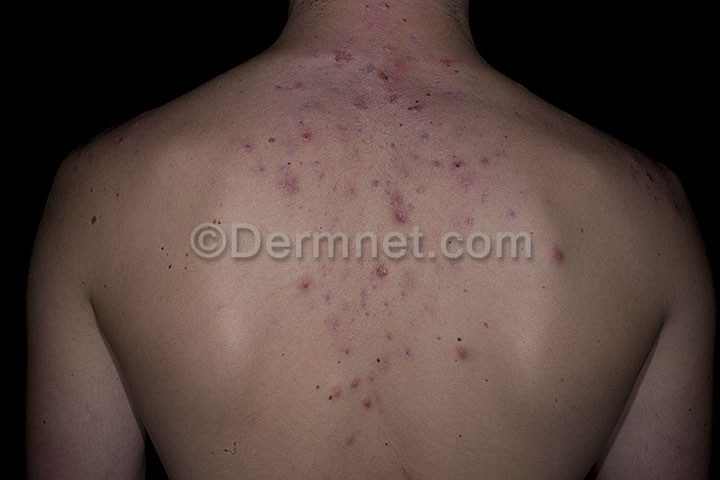
Disease: Acne and Rosacea Photos